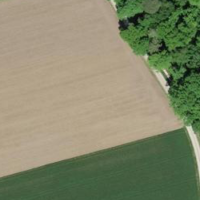
EUNIS habitat code: 52
Species observed at this site:
Melittis melissophyllum